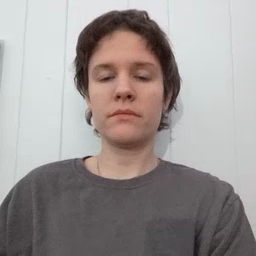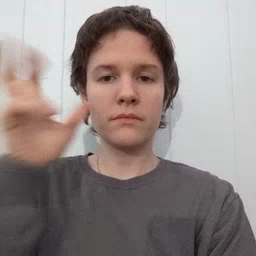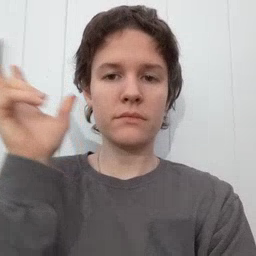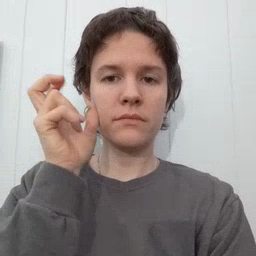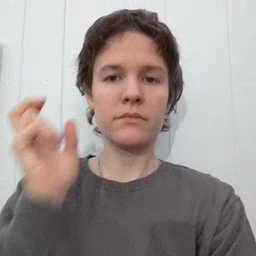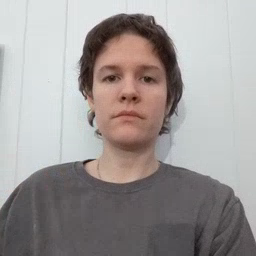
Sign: listen